Question: This is a diagram of a Rubik's Cube. Given an initial state (above), you can perform the standard 18 operations to find the minimum number of moves required to get the Rubik's Cube to the given state (below). We disregard isomorphism; we only ensure that the transformation is valid within the current view.
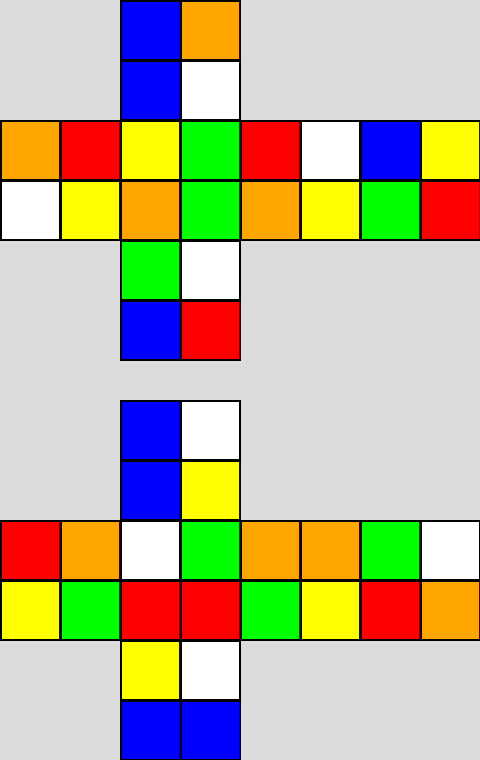
Answer: 5